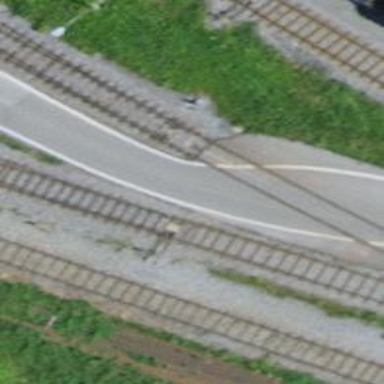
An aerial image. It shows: Railway switch.